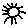
Label: sun